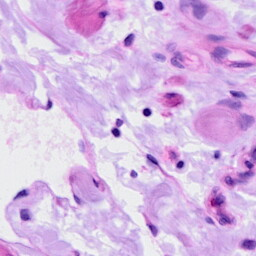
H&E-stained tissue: Ovarian